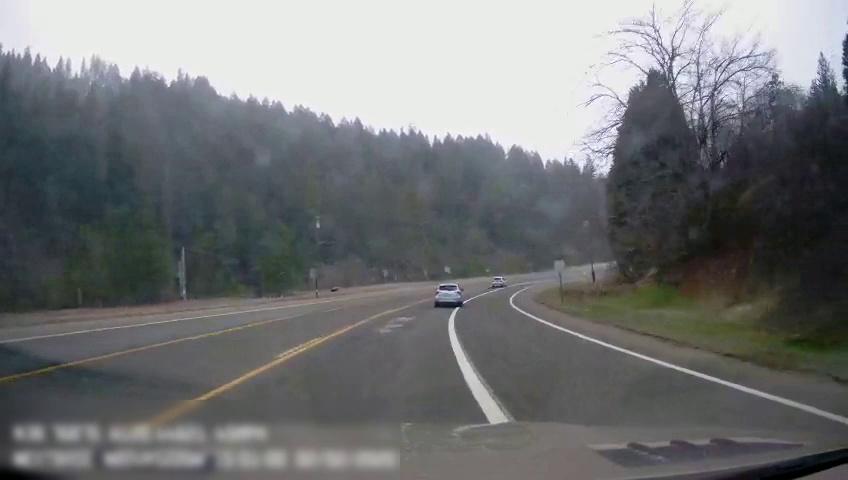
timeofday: Day
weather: Cloudy
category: Drivable Space
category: Vehicles | SUV
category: Vehicles | SUV
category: Lanes | Alternate Lane
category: Lanes | Current Lane
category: Lanes | Opposite Lane
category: Lanes | Opposite Lane
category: Lanes | Alternate Lane
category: Lanes | Current Lane
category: Lanes | Alternate Lane
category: Traffic | Signs